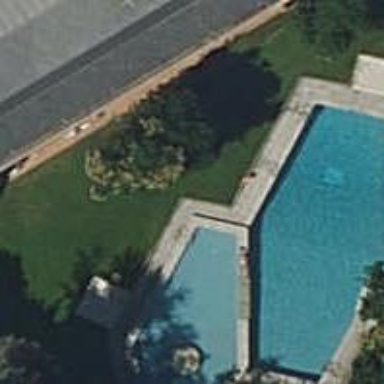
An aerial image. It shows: Swimming pool located in leisure land.